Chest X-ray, AP view. Patient: 56 years old, sex M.
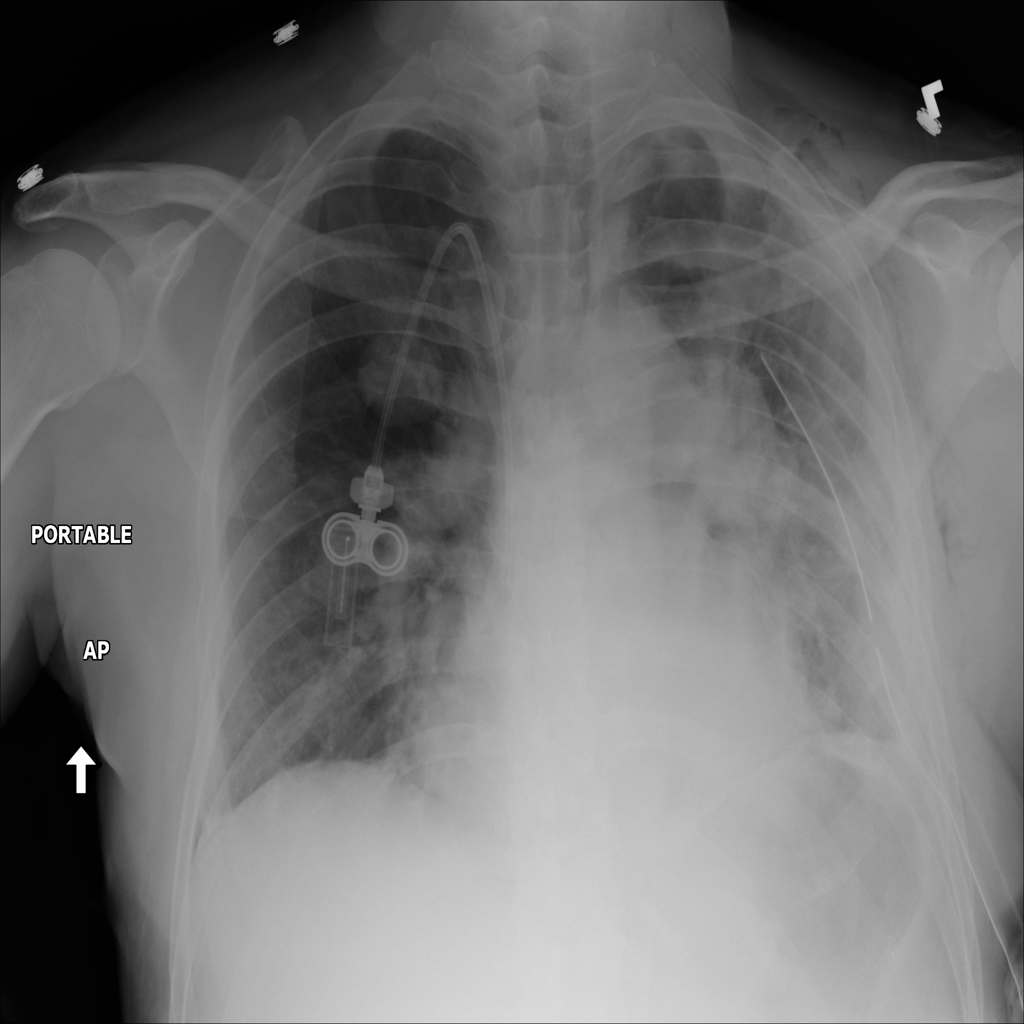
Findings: Emphysema